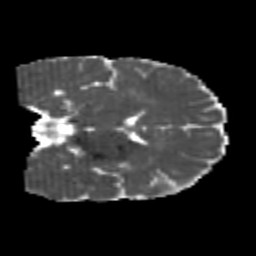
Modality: MD
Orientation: coronal
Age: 24
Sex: male
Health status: healthy
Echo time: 0.074 s